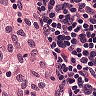
Metastatic tissue present: no